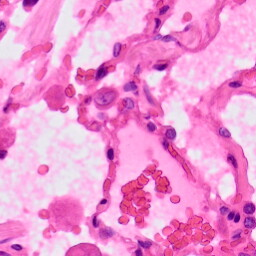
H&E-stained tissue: Lung